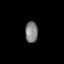
Tissue: prostate
Cell type: Endothelial cells
Senescence score: 0.6892
Nuclear area (px): 256
Mean DAPI intensity: 131.727